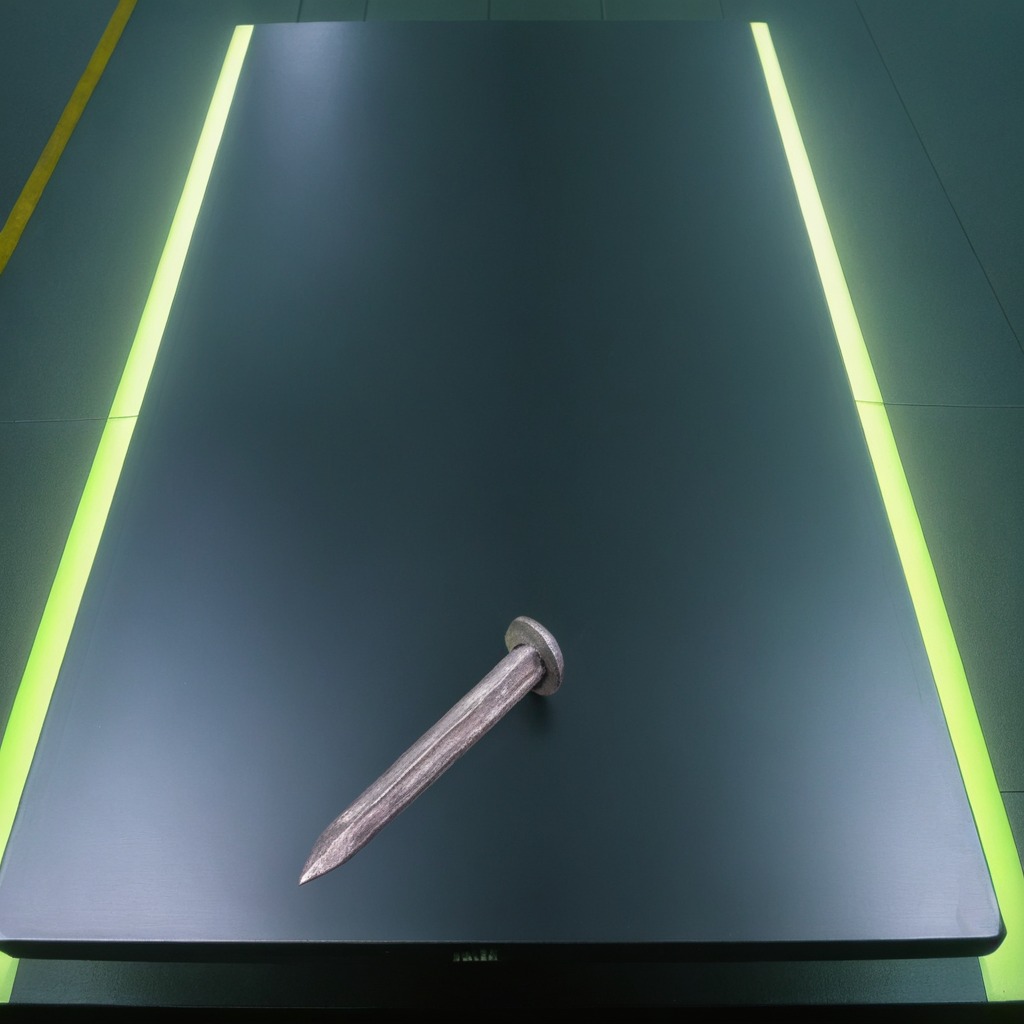
A nail is lying on a clean empty table in a railway signal maintenance room lit by harsh overhead fluorescents.